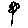
Label: flower